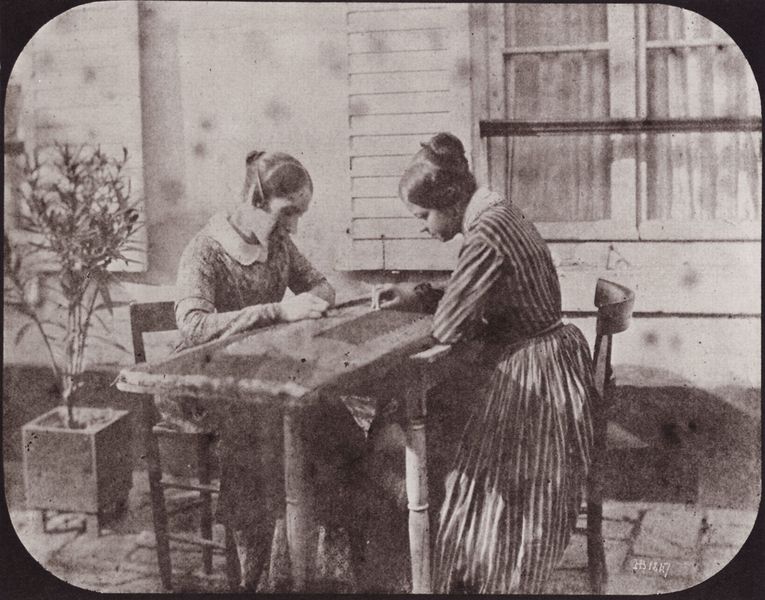
Titel: Zwei strickende Frauen im Freien
Künstler: Hippolyte Bayard
Schlagwörter: baum, dunkel, schatten, weiß, frauen, mädchen, sitzen, blume, damen, fenster, frau, frisur, frisuren, glas, grau, haar, hell, holz, kleid, kleider, licht, schwarz, stuhl, stühle, terasse, tisch, haus, tuch, alt, jung, wand, kragen, stein, bildnis, hände, porträt, rückenlehne, tischbein, vorhang, sonne, boden, haare, sitzend, mutter, spitzen, tochter, pflanze, scheitel, arbeit, fensterläden, garten, blumenkübel, blumentopf, bäumchen, kübel, terrasse, topf, dutt, sommer, fassade, pflaster, zwei, arbeiten, mittag, dorf, hof, pause, laden, farblos, sepia, essen, langeweile, gardine, gardinen, weib, weiber, spielen, draussen, handarbeit, nähen, gestreift, melancholisch, streifen, konzentriert, sticken, freude, geschwister, kelid, konzentration, schwestern, gauguin, foto, fotografie, photographie, spiel, fensterladen, scheibe, schwarz-weiss, pflastersteine, schawrz, tischplatte, photo, ecken, topfpflanze, fensterscheibe, schreiben, bizarr, nest, schwartz, hochfrisur, holzfenster, usa, im freien, gegenüber, abgerundet, fesnter, photografie, stickerin, kleide, mondän, srbeiten, böume, früh, plfanze, oleander, phot, schwazr, altmodisch, kübelpflanze, neben, orleander, lochkamera, brettspiel, frauenleben, spiessig, spießisg, stickerinnen, frauenszene, 19. jahrhundert, flanze, 1850, gerechselt, apartheit, topg, gestreif, hausarbeiten, tocchter, stickende frauen, planzenkübel